Question: I'm trying to replicate the stretched color scheme employed by ArcGIS for displaying rasters in R. I want to use the method that defines the min/max of the color scale as mean(raster_values) +/- 2*sd(raster_values), and then anything outside this range will get set to the colors of the min or max depending upon the inequality.
I don't know how to tell R to plot all the values above/below the threshold as the max/min color value (it just doesn't color the cells).
'''
#Load libraries
library(raster)
library(RColorBrewer)
#Color scale
bluescale = colorRampPalette(brewer.pal(9,"PuBu"))
#Create raster and plot it
x = raster(matrix(rnorm(625,20,5),25,25))
plot(x,col=bluescale(50),breaks=seq(mean(values(x))-2*sd(values(x)),mean(values(x))+2*sd(values(x)),length.out=51))
'''

It doesn't plot all the values. How can I achieve this?
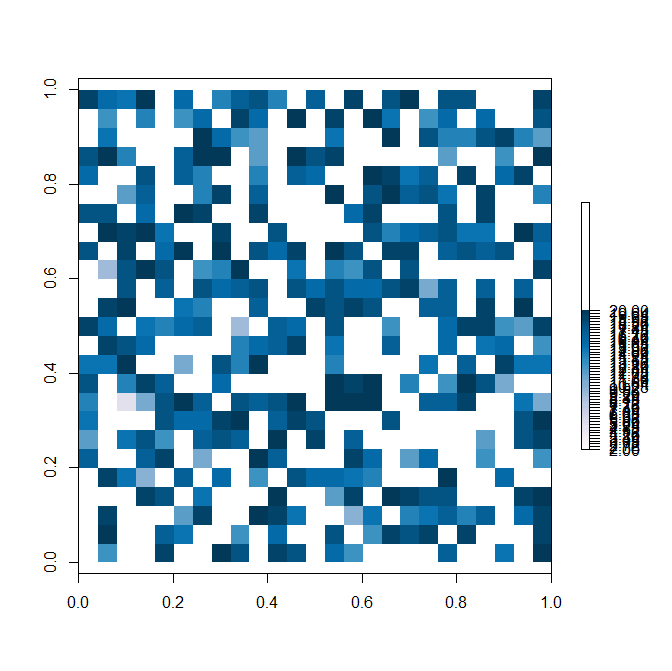
Answer: How about just extending the breaks for those last groups
'''
br <- seq(mean(values(x))-2*sd(values(x)),
mean(values(x))+2*sd(values(x)),length.out=51)
br[1] <- min(values(x));
br[length(br)] <- max(values(x))
plot(x,col=bluescale(50),breaks=br)
'''